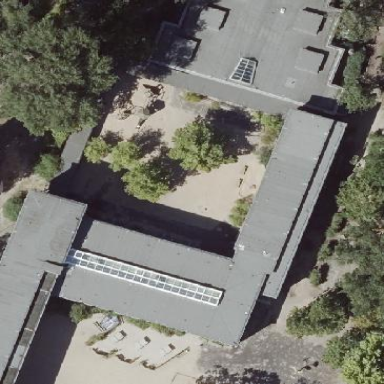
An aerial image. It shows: School.